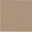
Piece: xx